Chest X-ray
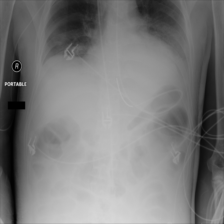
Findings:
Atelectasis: negative
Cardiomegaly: negative
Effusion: negative
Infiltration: negative
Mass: negative
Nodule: negative
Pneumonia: negative
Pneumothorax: negative
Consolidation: positive
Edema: negative
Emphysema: negative
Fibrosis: negative
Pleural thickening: negative
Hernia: negative